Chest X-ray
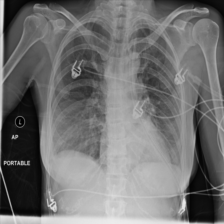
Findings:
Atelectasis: negative
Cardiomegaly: negative
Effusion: negative
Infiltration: negative
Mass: negative
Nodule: negative
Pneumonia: negative
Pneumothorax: negative
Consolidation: negative
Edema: negative
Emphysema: negative
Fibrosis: negative
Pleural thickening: negative
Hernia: negative